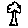
Label: tree